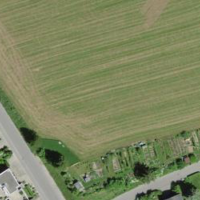
EUNIS habitat code: 52
Species observed at this site:
Circaea lutetiana